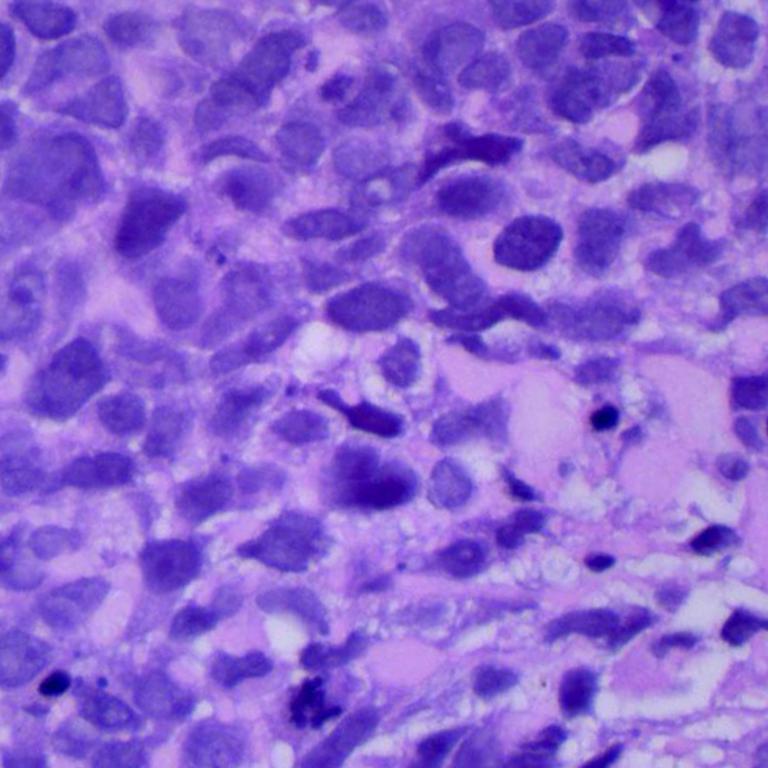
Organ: lung
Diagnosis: squamous carcinomas